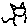
Label: cat